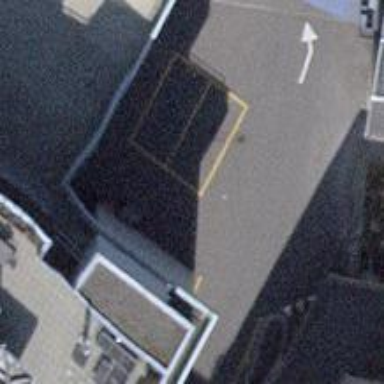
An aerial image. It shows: Parking entrance.